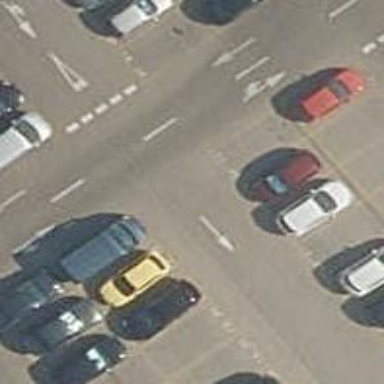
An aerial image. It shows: Asphalt parking aisle designated as service road.